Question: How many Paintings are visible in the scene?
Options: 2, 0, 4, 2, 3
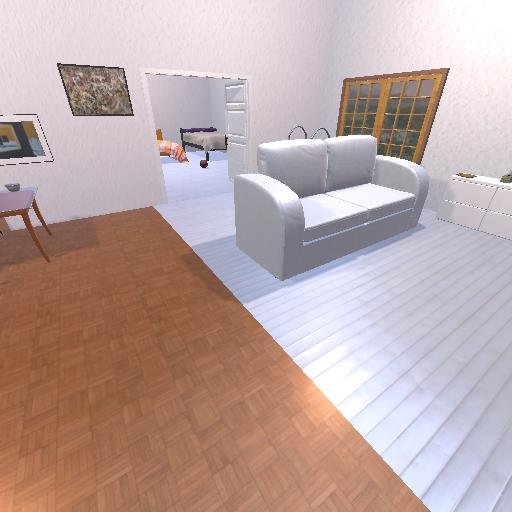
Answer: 2